Field crop: maize
Growth stage: 2
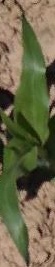
Species: maize